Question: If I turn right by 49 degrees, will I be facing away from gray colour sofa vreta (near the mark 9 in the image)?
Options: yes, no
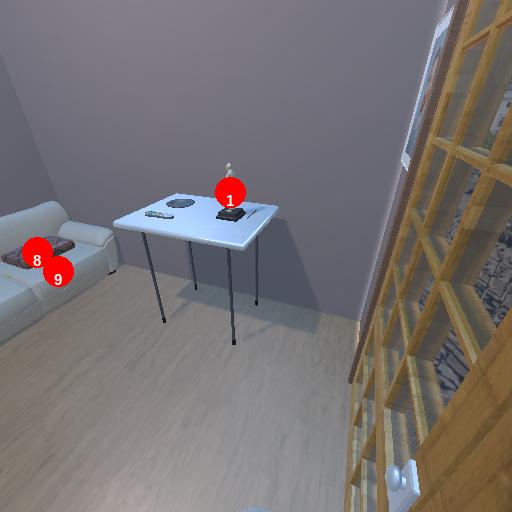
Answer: yes